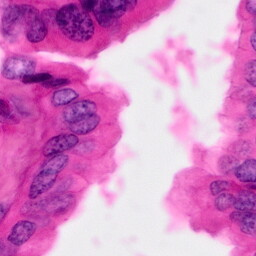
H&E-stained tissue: Pancreatic